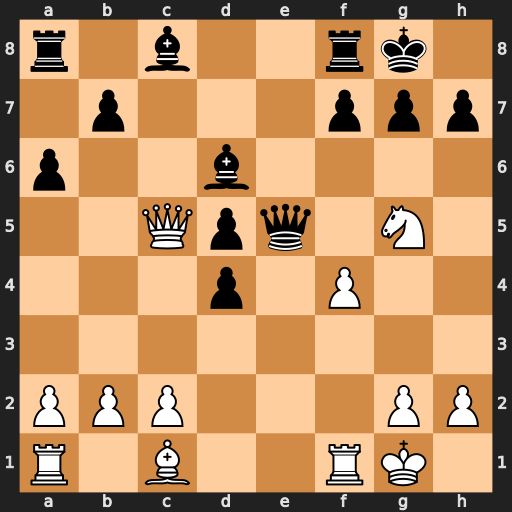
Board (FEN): r1b2rk1/1p3ppp/p2b4/2Qpq1N1/3p1P2/8/PPP3PP/R1B2RK1
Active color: w
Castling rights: -
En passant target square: -
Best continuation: Qxc8 Rfxc8 fxe5